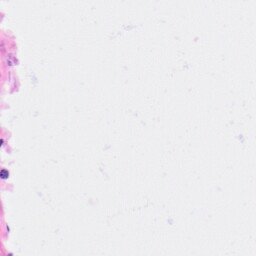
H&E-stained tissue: Kidney